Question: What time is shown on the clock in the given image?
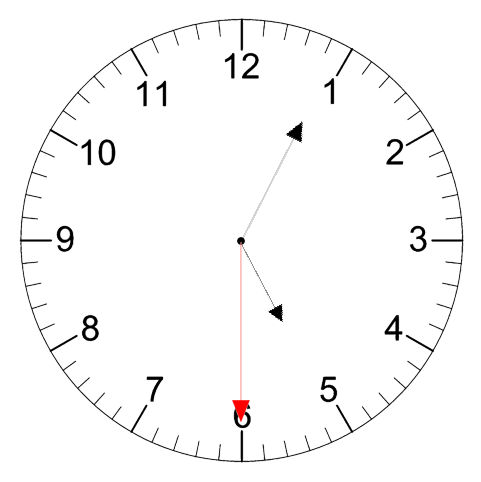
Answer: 05:04:30